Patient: sex F, age 40
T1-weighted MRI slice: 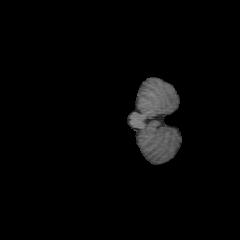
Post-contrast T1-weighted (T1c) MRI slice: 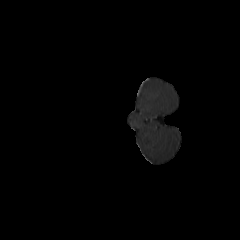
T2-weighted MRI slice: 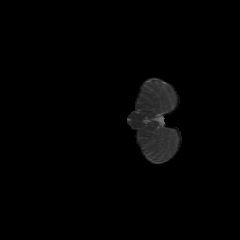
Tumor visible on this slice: no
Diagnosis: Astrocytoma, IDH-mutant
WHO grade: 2